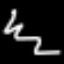
Label: squiggle